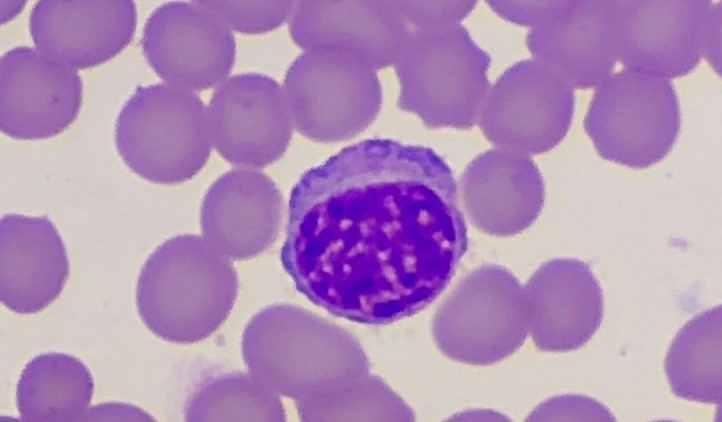
White blood cell type: Lymphocyte